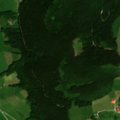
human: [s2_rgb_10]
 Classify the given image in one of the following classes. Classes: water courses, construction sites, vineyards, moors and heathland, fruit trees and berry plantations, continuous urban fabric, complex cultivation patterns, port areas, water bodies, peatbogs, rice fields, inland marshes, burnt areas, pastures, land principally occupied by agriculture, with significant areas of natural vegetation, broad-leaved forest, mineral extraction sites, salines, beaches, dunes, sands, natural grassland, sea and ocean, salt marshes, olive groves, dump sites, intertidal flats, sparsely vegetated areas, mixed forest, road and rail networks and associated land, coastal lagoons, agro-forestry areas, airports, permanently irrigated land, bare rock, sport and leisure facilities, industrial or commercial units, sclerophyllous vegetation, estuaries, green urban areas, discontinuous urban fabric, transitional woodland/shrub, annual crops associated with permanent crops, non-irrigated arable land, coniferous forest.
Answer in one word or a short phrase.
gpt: pastures, land principally occupied by agriculture, with significant areas of natural vegetation, coniferous forest